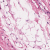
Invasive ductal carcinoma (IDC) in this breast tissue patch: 0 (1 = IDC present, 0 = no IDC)